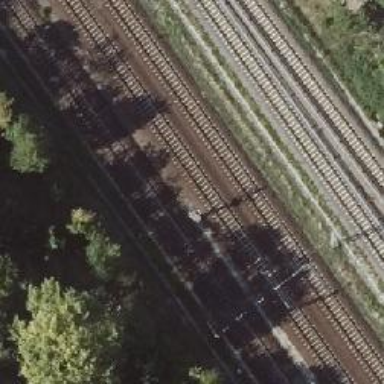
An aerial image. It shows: Railway signal.